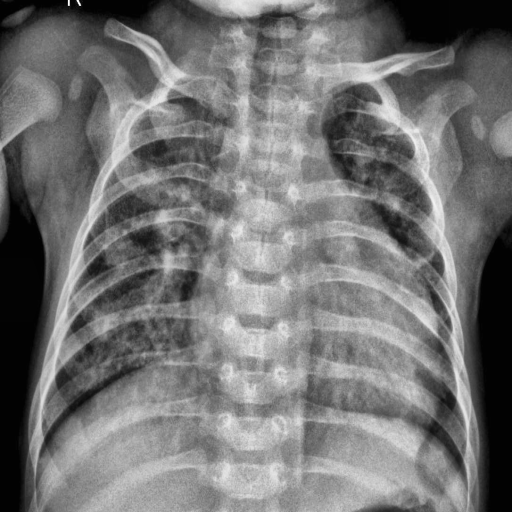
Finding: PNEUMONIA